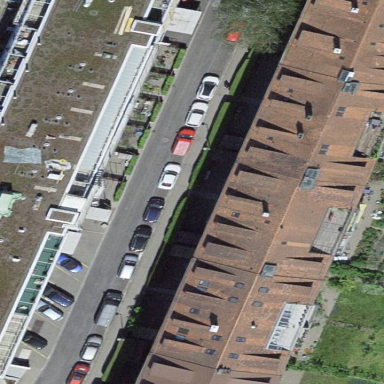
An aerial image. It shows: Beautiful apartments building with mansard roof made of maroon roof tiles.